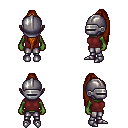
a pixel art fantasy rpg character, female body template, orc, green skin, maroon sleeveless shirt, metal pants, brunette extra-long topknot hairstyle, metal helm, metal boots, four views (front, back, left, right), 2x2 character sprite sheet, small pixel art, hard edges, no anti-aliasing